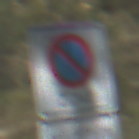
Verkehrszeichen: BeginnEingeschraenktesHalteverbotZone
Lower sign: ZeitangabenMitBeschraenkungAufWochentage7
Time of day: Midday
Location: Outdoor (Nature)
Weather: PartlyCloudy
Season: Autumn
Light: Natural